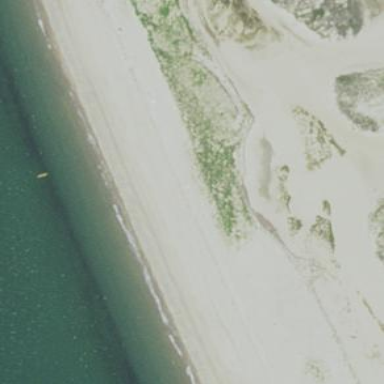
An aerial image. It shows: Sandy beach.